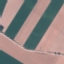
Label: AnnualCrop